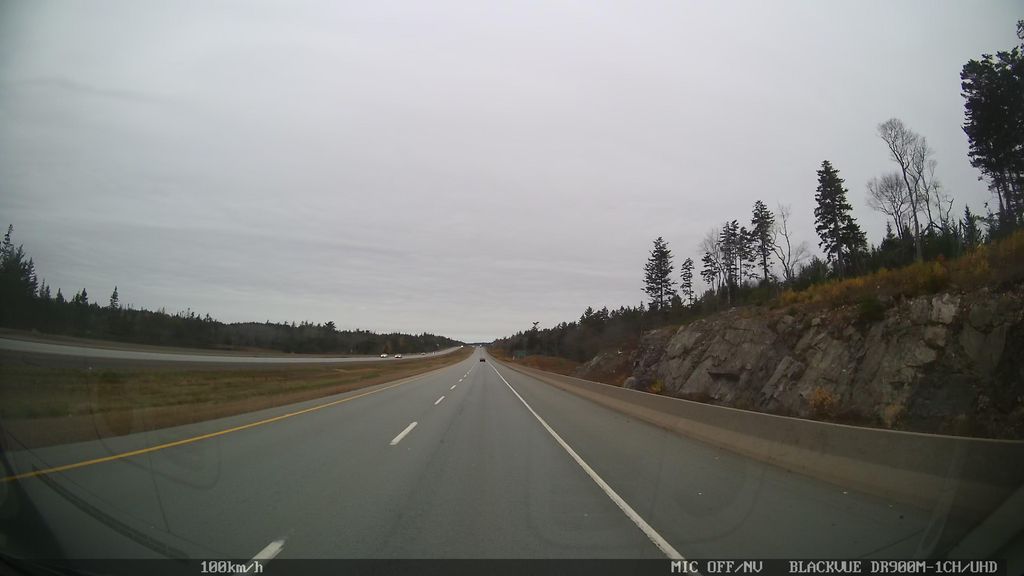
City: halifax